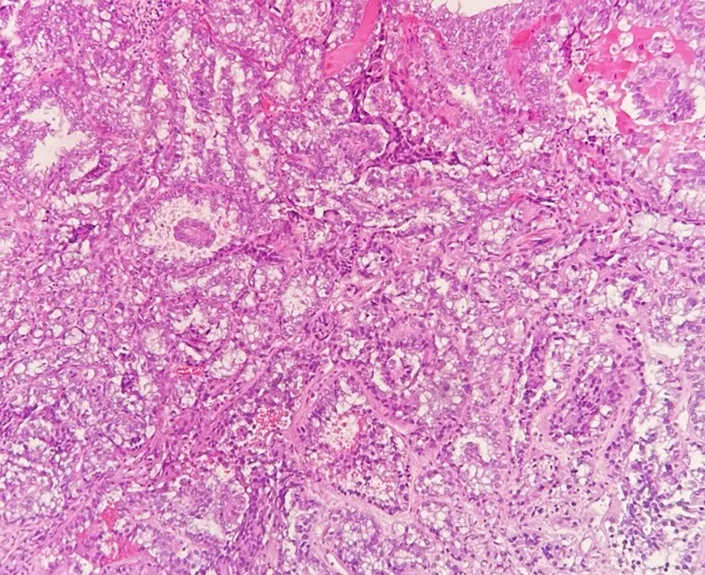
Hematoxilyn and eosin stained clear cell adenocarcinoma biopsy.
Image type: pathology (h&e)